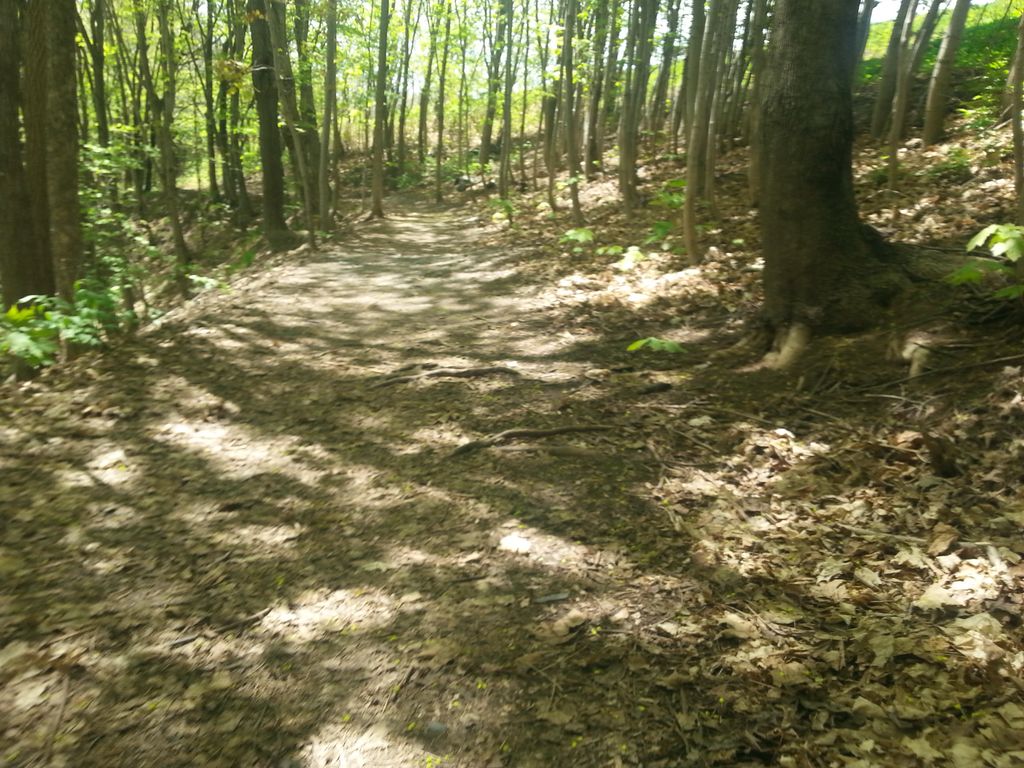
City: quebec_city